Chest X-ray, AP view. Patient: 50 years old, sex M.
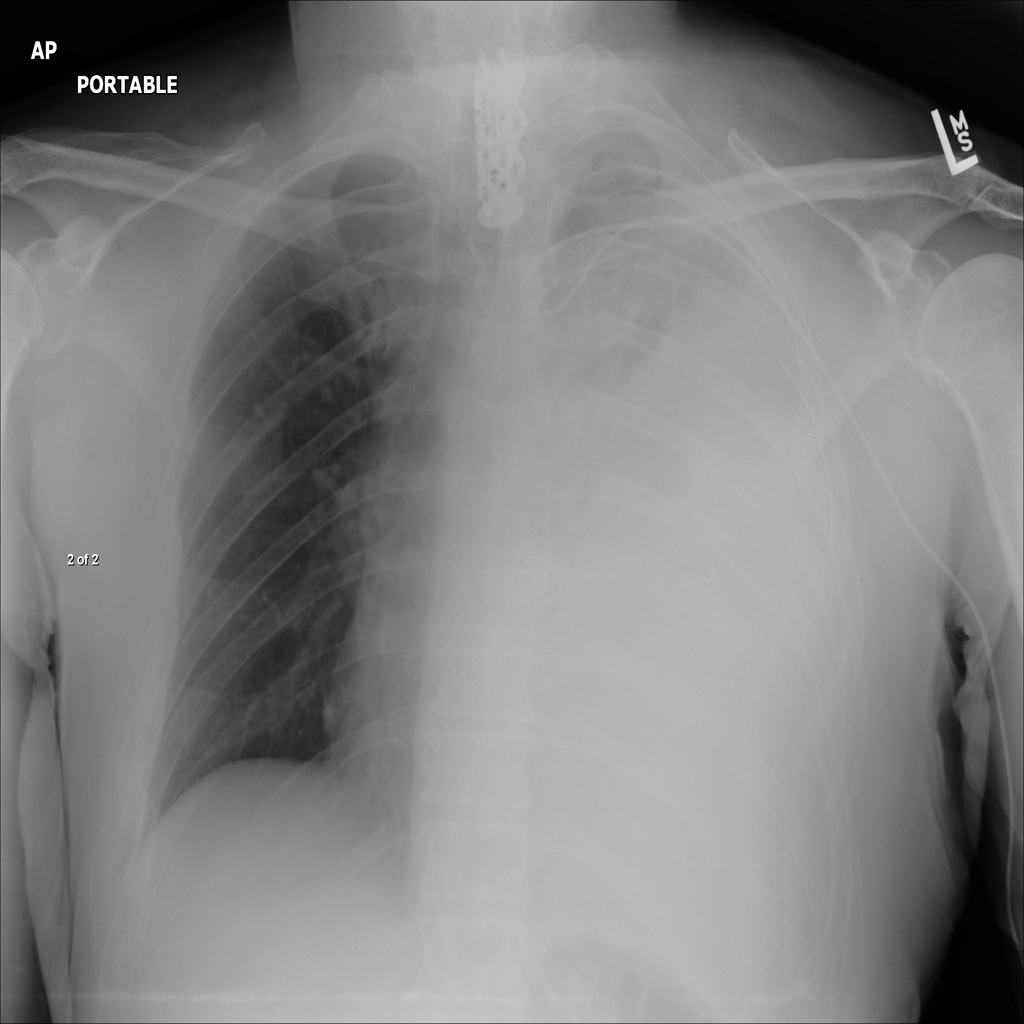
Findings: No Finding